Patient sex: F
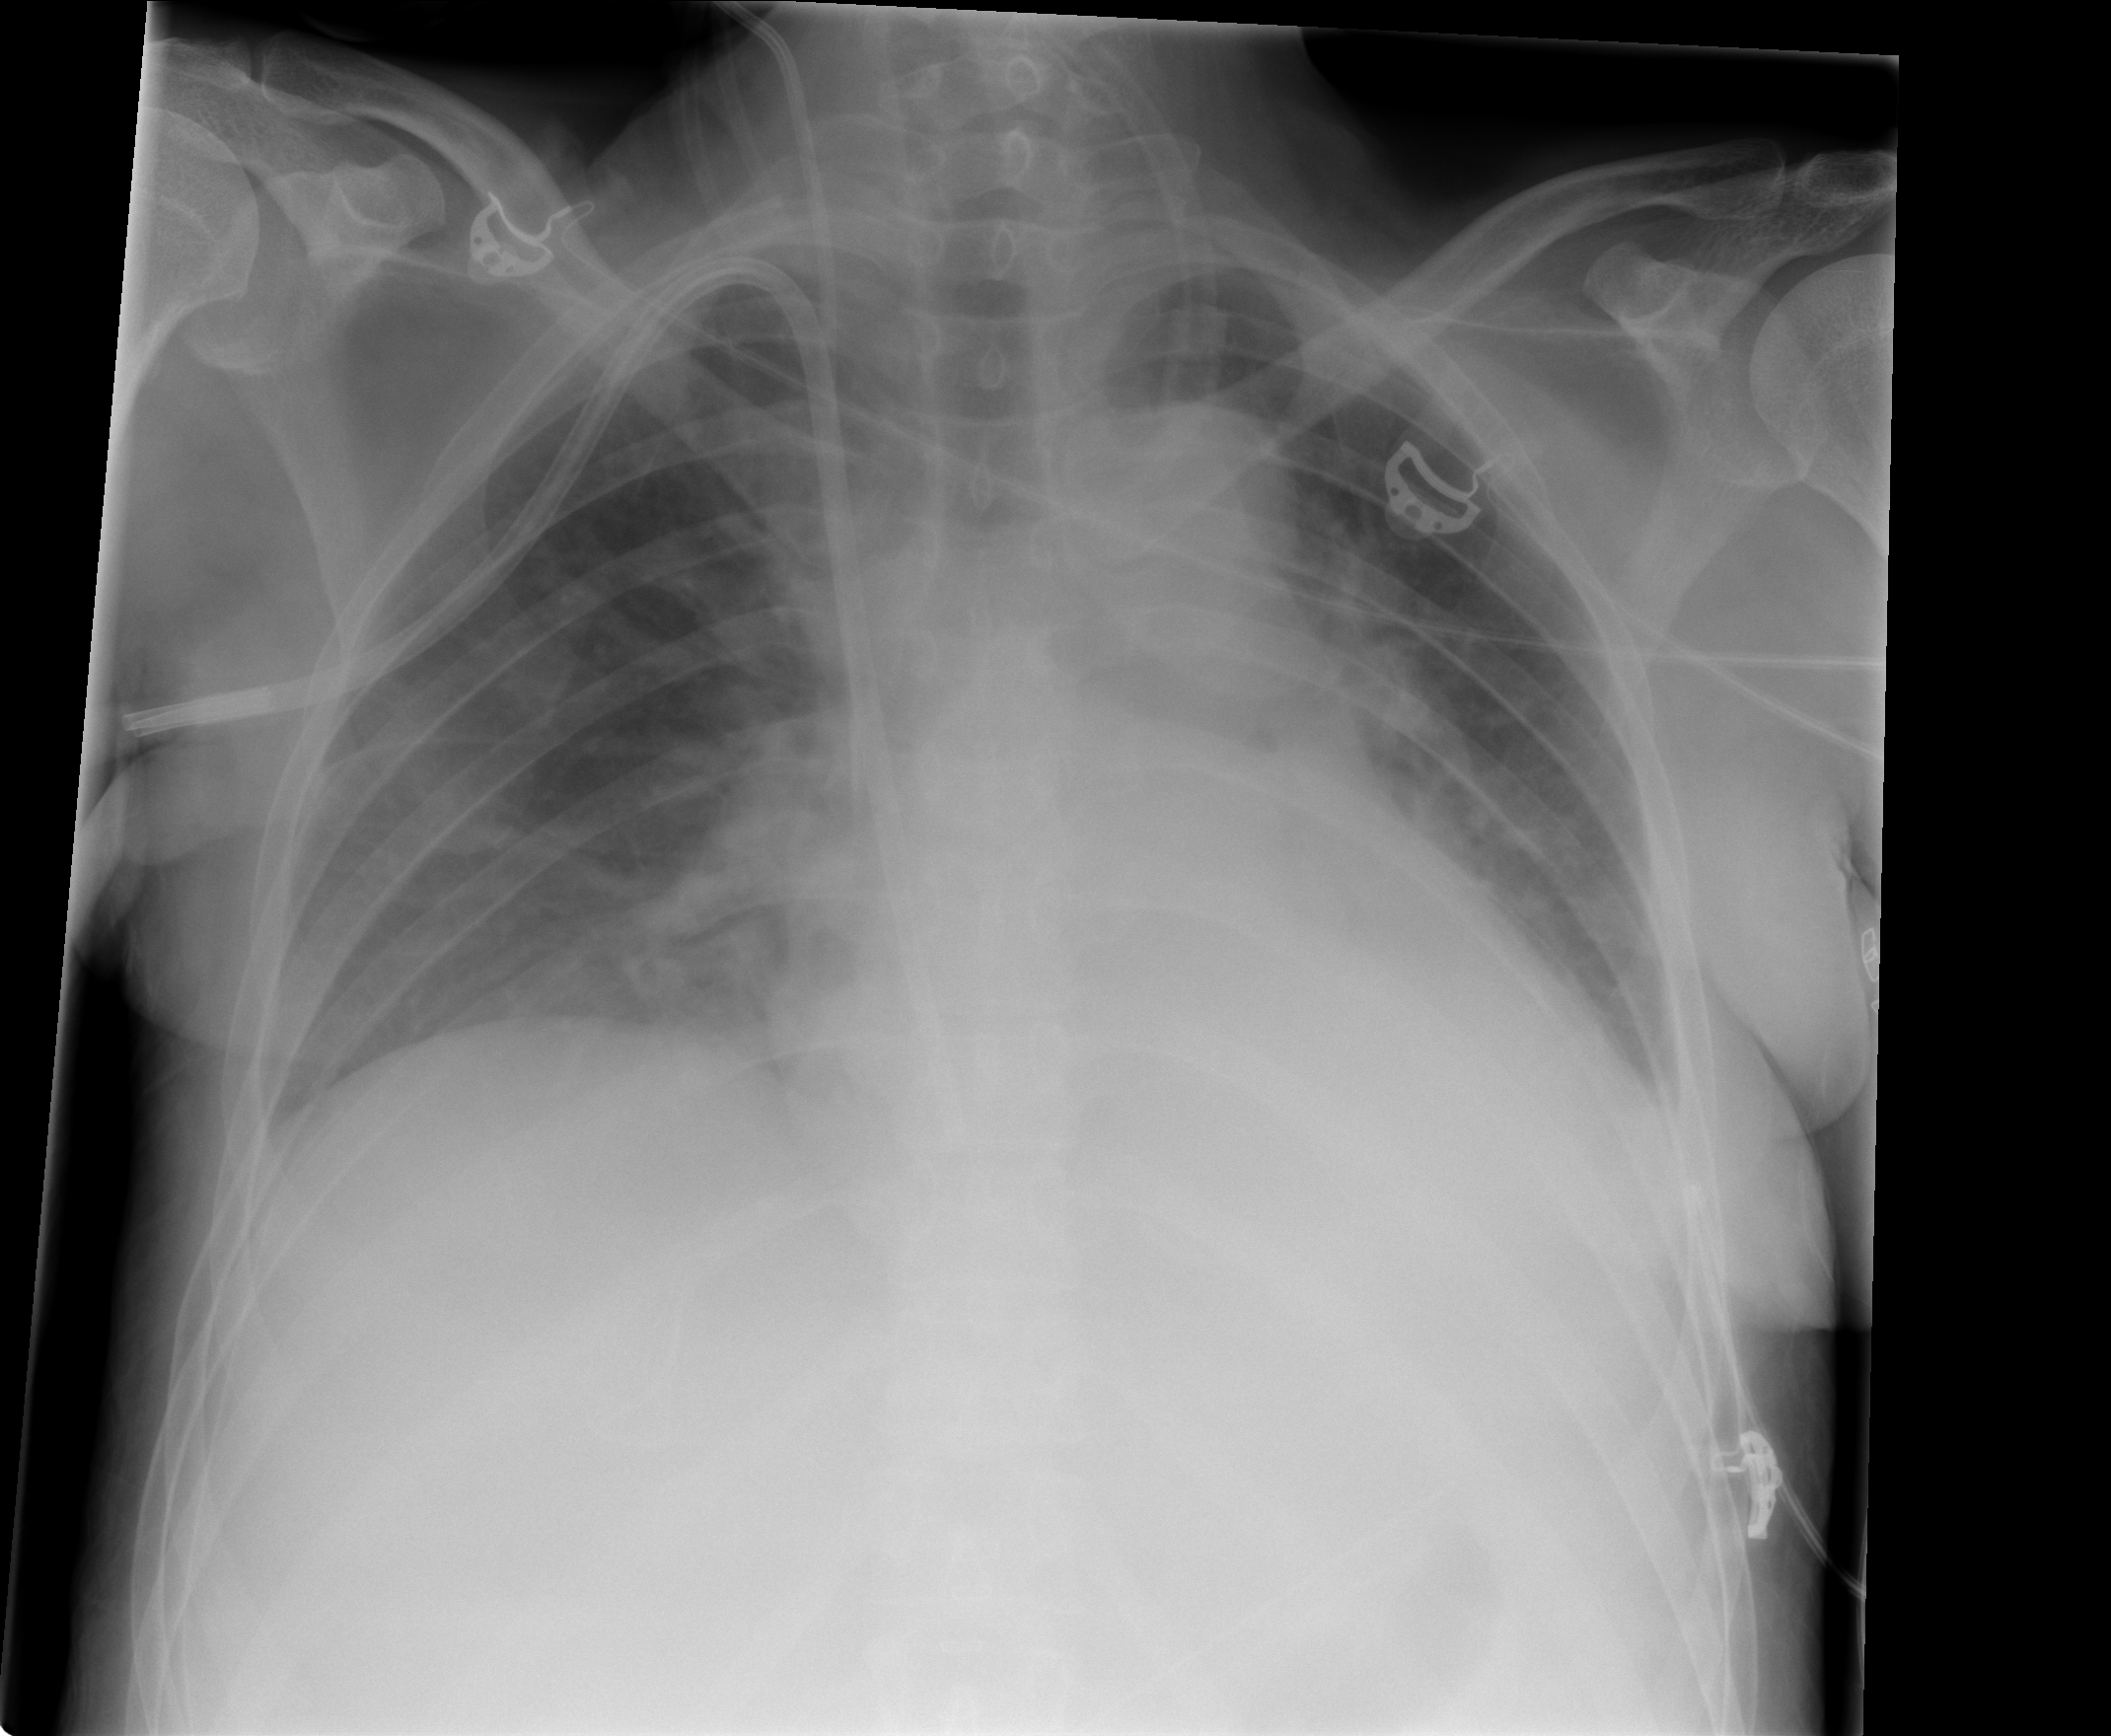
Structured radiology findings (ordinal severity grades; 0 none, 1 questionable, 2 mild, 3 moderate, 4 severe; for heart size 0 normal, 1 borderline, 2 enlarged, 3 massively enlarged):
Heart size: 0
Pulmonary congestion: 0
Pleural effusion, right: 1
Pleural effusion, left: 1
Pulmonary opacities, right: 0
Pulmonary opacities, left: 0
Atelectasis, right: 1
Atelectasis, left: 1